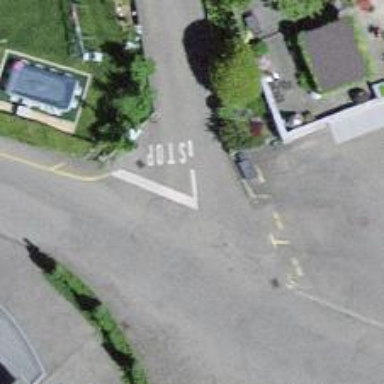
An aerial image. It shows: Stop road.